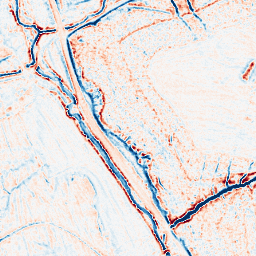
Category: edge_preserving
Decomposition family: bilateral
Decomposition parameters: d: 9
sigma_color: 150
sigma_space: 25
Upsampling method: sinc_blackman
Upsampling parameters: scale: 8
kernel_size: 16
Upsampling scale: 8